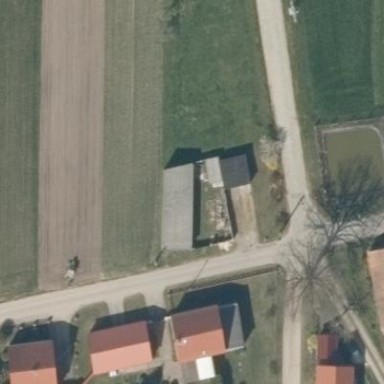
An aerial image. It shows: Farmyard area.